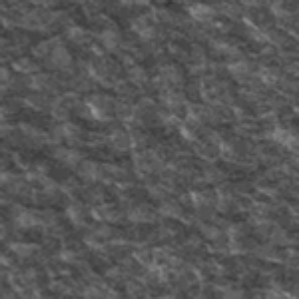
Label: frost